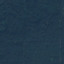
Label: Forest